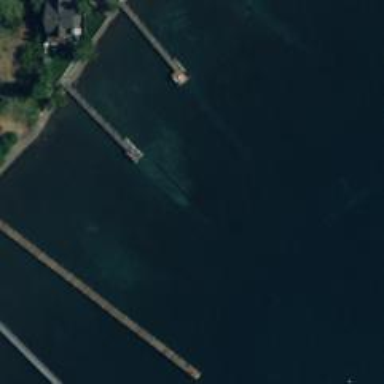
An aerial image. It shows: Man-made pier.